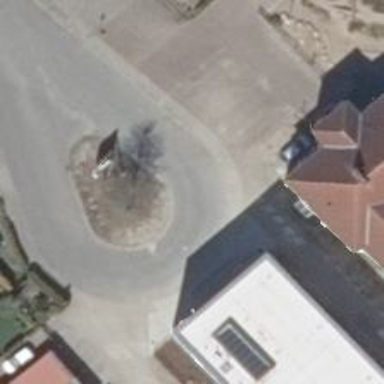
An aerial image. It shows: Turning loop on the road.